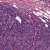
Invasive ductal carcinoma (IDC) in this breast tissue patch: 1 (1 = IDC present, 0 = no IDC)